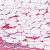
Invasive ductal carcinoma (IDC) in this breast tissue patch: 1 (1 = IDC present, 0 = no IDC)